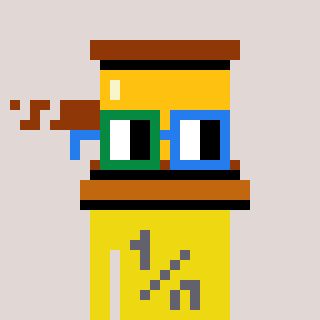
a pixel art character with square green and blue glasses, a gavel-shaped head and a yellow-colored body on a warm background